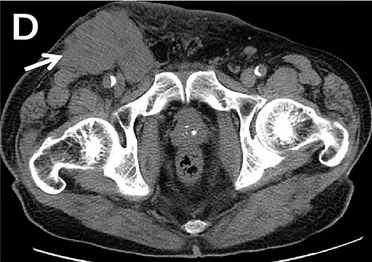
The CT scans following two cycles of treatment. There were still lesions in the mediastinum, retroperitoneum, pelvic, and inguinal regions and the size and quantity of lymph nodes had not decreased significantly from pre-treatment imaging (arrows) (A-D).
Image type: radiology (ct)